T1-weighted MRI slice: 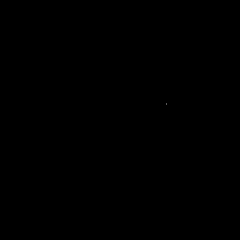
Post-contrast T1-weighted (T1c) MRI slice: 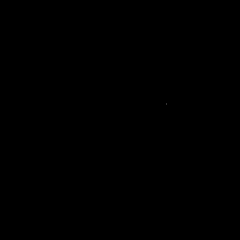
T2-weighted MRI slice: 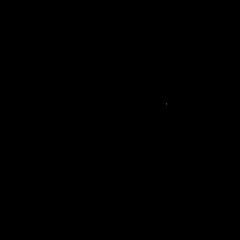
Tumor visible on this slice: no